Aerial crown-view tile of a tropical tree (Barro Colorado Island, Panama), acquired 20241216:
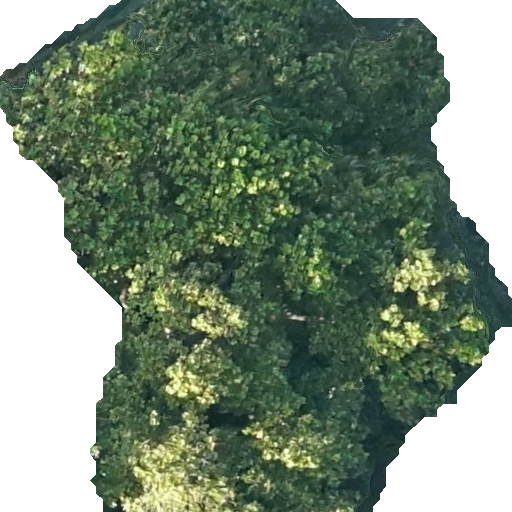
Species: Anacardium excelsum
GBIF accepted scientific name: Anacardium excelsum
Crown area: 301.998 m²